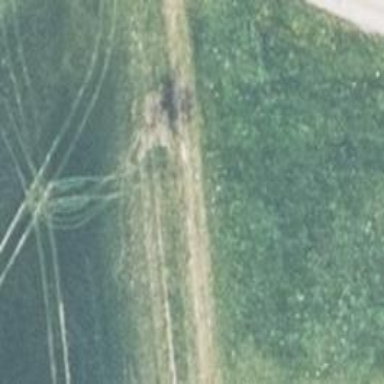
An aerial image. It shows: Grassy track with grade5 tracktype.